Aerial crown-view tile of a tropical tree (Barro Colorado Island, Panama), acquired 20250512:
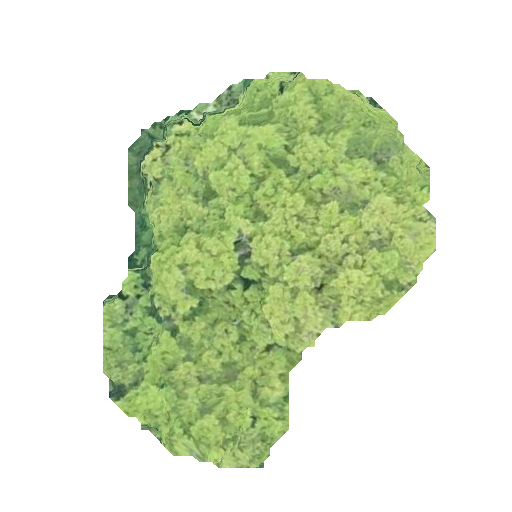
Species: Brosimum alicastrum
GBIF accepted scientific name: Brosimum alicastrum
Crown area: 128.678 m²